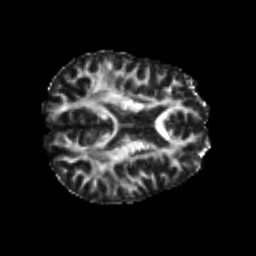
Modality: FA
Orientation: axial
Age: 25
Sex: male
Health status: healthy
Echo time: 0.074 s